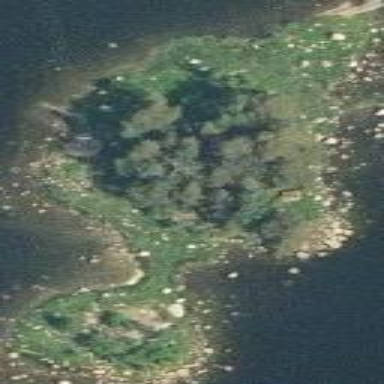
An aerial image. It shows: Islet along the natural coastline.